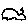
Label: car